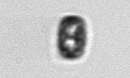
Label: Thalassiosira